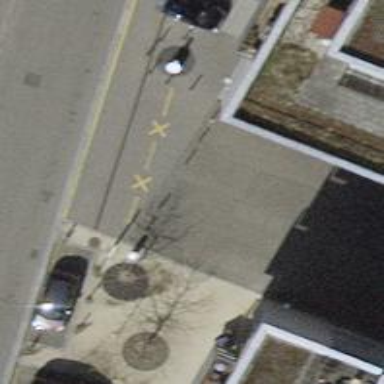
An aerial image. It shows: Bollard.